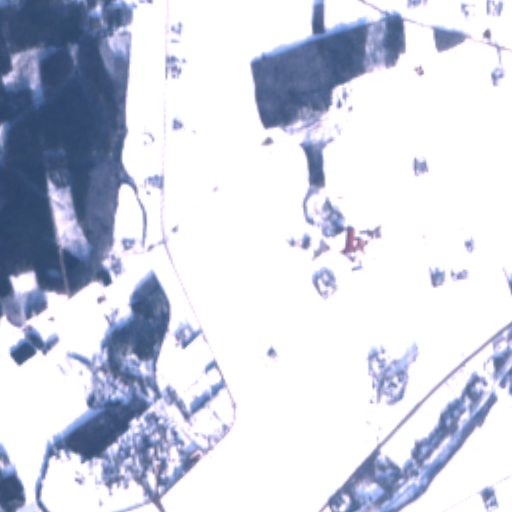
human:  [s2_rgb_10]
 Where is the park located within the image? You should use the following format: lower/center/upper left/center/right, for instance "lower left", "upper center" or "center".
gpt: The park is located in the lower left of the image.
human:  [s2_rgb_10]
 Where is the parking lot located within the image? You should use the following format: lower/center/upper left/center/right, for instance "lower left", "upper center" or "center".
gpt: The parking lot is located in the lower left of the image.
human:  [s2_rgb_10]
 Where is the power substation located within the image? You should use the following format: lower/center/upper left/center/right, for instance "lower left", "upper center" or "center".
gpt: The power substation is located in the lower left of the image.
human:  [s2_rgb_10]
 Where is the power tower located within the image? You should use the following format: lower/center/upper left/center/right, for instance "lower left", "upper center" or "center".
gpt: There is no power tower in the image.